Current action and preconditions to check: trajectory_clear

Your task: For each precondition in the list above, predict whether it will hold at this action.

Consider the current scene as observed from the mobile robot's camera, and analyze the predicted future states of all dynamic agents (e.g., people, animals, vehicles, or any moving entities) within the NEXT SECOND.

IMPORTANT: Only answer "very likely" if you are absolutely certain—based on strong, clear evidence—that a dynamic agent will violate the precondition in the predicted future state. Do NOT answer "very likely" for unlikely, ambiguous, or low-probability risks.

Ask yourself for each precondition: Is there a high probability, with clear and convincing evidence, that the predicted future states of any dynamic agent will interfere with the predicted future state of the currently executing action within the NEXT SECOND, causing that precondition to fail?

Assess the risk level based on these predictions. Use "likely" or "very likely" if motions create a clear risk of interference.

Use "neutral" or "improbable" if agents are nearby but their predicted paths are clearly diverging or non-conflicting.

Failure Risk Categories: "very improbable", "improbable", "neutral", "likely", "very likely"

Answer Format: Output ONLY the probability_of_failure value from these categories: "very improbable", "improbable", "neutral", "likely", "very likely"

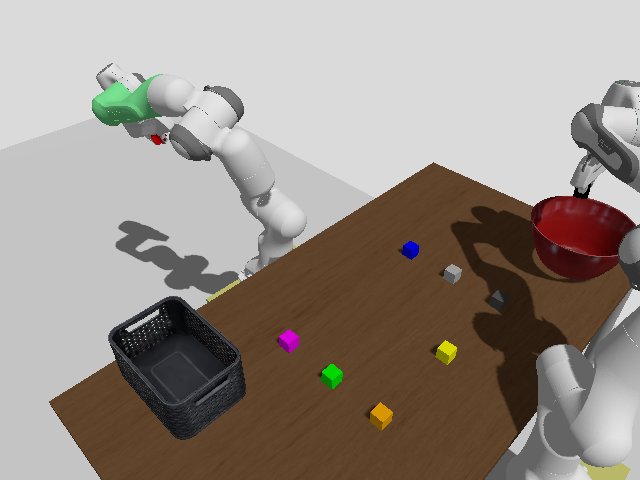

Answer: very improbable